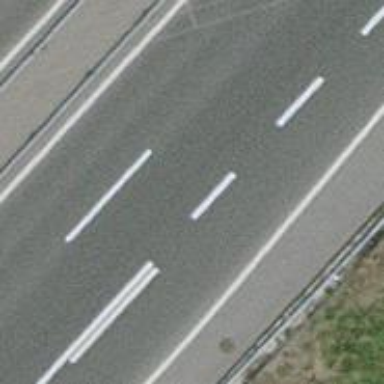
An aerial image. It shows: Asphalt motorway.